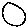
Label: circle